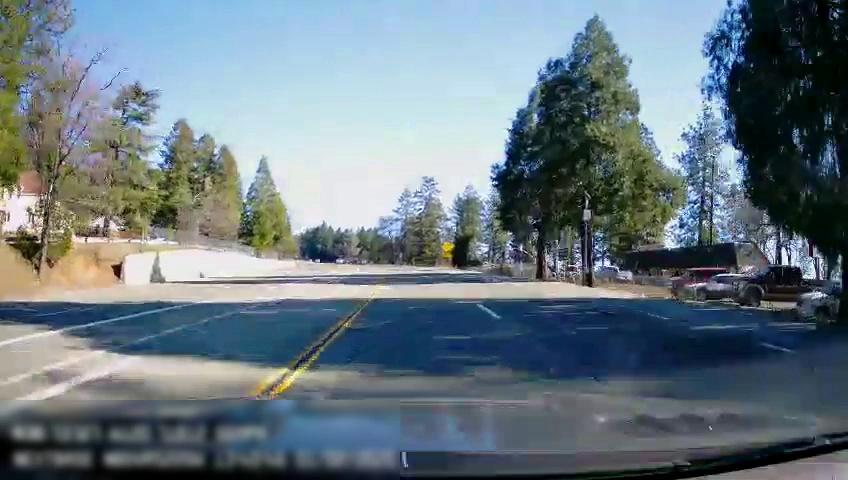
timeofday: Day
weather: Sunny
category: Drivable Space
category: Lanes | Current Lane
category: Lanes | Alternate Lane
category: Lanes | Current Lane
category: Lanes | Alternate Lane
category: Lanes | Opposite Lane
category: Lanes | Opposite Lane
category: Traffic | Signs
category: Traffic | Signs